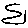
Label: zigzag